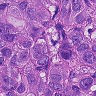
Metastatic tissue present: yes